Question: I am working with a text file containing localization data. Every 5 minutes there are multiple reports which can result into a calculated zone. If it resolves the zone it outputs a identified room ID (4260 and 4256 in the example):
'''
[08/14/2021 05:05:59 600] - TagId: <PHONE> Identified RoomId:4260
[08/14/2021 05:05:59 616] - TagId: <PHONE> Last Monitorid:<PHONE>
[08/14/2021 05:05:59 631] - TagId: <PHONE> After RoomId:2199
[08/14/2021 05:05:59 631] - Localization RoomId: 2199
[08/14/2021 05:05:59 663] - TagId: <PHONE> Reporting RoomId:2199
[08/14/2021 05:05:59 663] - MacId: F0_5C_19_C6_88_A4 RSSI: -72
[08/14/2021 05:05:59 678] - MacId: F0_5C_19_C7_86_54 RSSI: -82
[08/14/2021 05:05:59 678] - MacId: F0_5C_19_C6_89_3C RSSI: -45
[08/14/2021 05:05:59 694] - MacId: F0_5C_19_C6_88_22 RSSI: -80
[08/14/2021 05:05:59 709] - MacId: F0_5C_19_C6_88_12 RSSI: -60
[08/14/2021 05:05:59 709] - MacId: F0_5C_19_C6_88_A8 RSSI: -83
[08/14/2021 05:05:59 709] - MacId: F0_5C_19_C6_88_90 RSSI: -89
[08/14/2021 05:05:59 709] - MacId: F0_5C_19_C6_88_2E RSSI: -54
[08/14/2021 05:05:59 913] - MacId: 40_E3_D6_CA_56_5C RSSI: -92
[08/14/2021 05:05:59 913] - MacId: F0_5C_19_C6_88_52 RSSI: -92
[08/14/2021 05:05:59 928] - MacId: F0_5C_19_C6_88_B8 RSSI: -80
[08/14/2021 05:06:00 288] - MacId: F0_5C_19_C6_88_A4 RSSI: -72
[08/14/2021 05:06:00 288] - MacId: F0_5C_19_C7_86_54 RSSI: -82
[08/14/2021 05:06:00 288] - MacId: 40_E3_D6_CA_57_0A RSSI: -90
[08/14/2021 05:06:00 288] - MacId: F0_5C_19_C6_89_3C RSSI: -45
[08/14/2021 05:06:00 413] - MacId: F0_5C_19_C6_88_90 RSSI: -90
[08/14/2021 05:06:00 413] - MacId: F0_5C_19_C6_88_12 RSSI: -60
[08/14/2021 05:06:00 428] - MacId: F0_5C_19_C6_88_22 RSSI: -80
[08/14/2021 05:06:00 428] - MacId: F0_5C_19_C6_88_A8 RSSI: -83
[08/14/2021 05:06:00 428] - MacId: F0_5C_19_C6_88_2E RSSI: -55
[08/14/2021 05:11:00 974] - MacId: F0_5C_19_C6_88_A4 RSSI: -72
[08/14/2021 05:11:01 006] - TagId: <PHONE> Identified RoomId:4256
[08/14/2021 05:11:01 021] - TagId: <PHONE> Last Monitorid:<PHONE>
[08/14/2021 05:11:01 037] - TagId: <PHONE> After RoomId:2199
[08/14/2021 05:11:01 052] - Localization RoomId: 2199
[08/14/2021 05:11:01 084] - TagId: <PHONE> Reporting RoomId:2199
[08/14/2021 05:11:01 084] - MacId: F0_5C_19_C7_86_54 RSSI: -83
[08/14/2021 05:11:01 084] - MacId: F0_5C_19_C6_88_78 RSSI: -90
[08/14/2021 05:11:01 099] - MacId: F0_5C_19_C6_89_3C RSSI: -45
[08/14/2021 05:11:01 349] - MacId: F0_5C_19_C6_88_12 RSSI: -60
[08/14/2021 05:11:01 349] - MacId: F0_5C_19_C6_88_2E RSSI: -55
[08/14/2021 05:11:01 349] - MacId: F0_5C_19_C6_88_A8 RSSI: -84
[08/14/2021 05:11:01 349] - MacId: F0_5C_19_C6_88_90 RSSI: -89
[08/14/2021 05:11:01 365] - MacId: F0_5C_19_C6_88_22 RSSI: -80
[08/14/2021 05:11:01 474] - MacId: 40_E3_D6_CA_56_5C RSSI: -93
[08/14/2021 05:11:01 490] - MacId: F0_5C_19_C6_88_52 RSSI: -90
[08/14/2021 05:11:01 490] - MacId: F0_5C_19_C6_88_BE RSSI: -89
[08/14/2021 05:11:01 802] - MacId: F0_5C_19_C6_88_A4 RSSI: -72
[08/14/2021 05:11:01 802] - MacId: 40_E3_D6_CA_57_0A RSSI: -90
[08/14/2021 05:11:01 802] - MacId: F0_5C_19_C6_89_3C RSSI: -45
[08/14/2021 05:11:01 802] - MacId: F0_5C_19_C6_88_78 RSSI: -89
[08/14/2021 05:11:01 802] - MacId: F0_5C_19_C7_86_54 RSSI: -82
[08/14/2021 05:11:02 006] - MacId: F0_5C_19_C6_88_90 RSSI: -89
[08/14/2021 05:11:02 006] - MacId: F0_5C_19_C6_88_22 RSSI: -80
[08/14/2021 05:11:02 021] - MacId: F0_5C_19_C6_88_A8 RSSI: -84
[08/14/2021 05:11:02 021] - MacId: F0_5C_19_C6_88_2E RSSI: -55
[08/14/2021 05:11:02 021] - MacId: F0_5C_19_C6_88_12 RSSI: -60
[08/14/2021 05:11:02 115] - MacId: F0_5C_19_C6_88_52 RSSI: -91
[08/14/2021 05:11:02 115] - MacId: F0_5C_19_C6_88_BE RSSI: -88
'''
I would like to end up with data in the form of:

In case the RoomId is not resolved in the 5 minute timeframe (from the raw text file) the column RoomId can just be NA.
A very helpful member already showed how to split the columns in the right manner (<URL>
So the main question is:
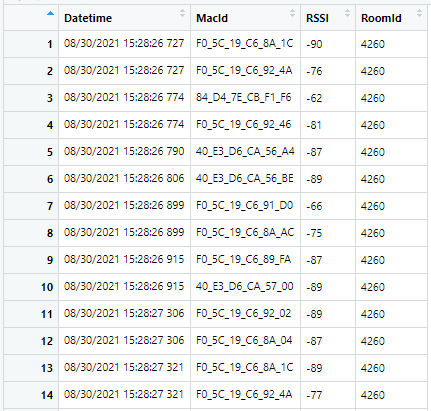
Answer: Assuming the data is stored in a text file called ''temp.txt'', you can read it using 'readLines'. Keep only the rows which has 'MacId' and 'RSSI' values and to get the 'RoomId' keep the ''Identified RoomId'' row as well. Split the data in sets and from each set extract 'Datetime', 'MacId' and 'RSSI' using the code from previous post and extract the room id by removing everything until 'RoomId'. You can combine the output into one dataframe.
'''
data <- readLines('temp.txt')
req_data <- grep('MacId.*RSSI|Identified RoomId', data, value = TRUE)
result <- do.call(rbind, by(req_data, cumsum(grepl('Identified', req_data)),
function(x) {
room_id <- sub('.*RoomId:\s*', '', x[1])
cbind(strcapture('\[(.*)\] - MacId: (.*) RSSI: (.*)', x[-1],
proto = list(Datetime = character(), MacId = character(),
RSSI = numeric())), RoomId = room_id)
}))
rownames(result) <- NULL
'''
For the text data shared I get output as -
'''
result
Datetime MacId RSSI RoomId
1 08/14/2021 05:05:59 663 F0_5C_19_C6_88_A4 -72 4260
2 08/14/2021 05:05:59 678 F0_5C_19_C7_86_54 -82 4260
3 08/14/2021 05:05:59 678 F0_5C_19_C6_89_3C -45 4260
4 08/14/2021 05:05:59 694 F0_5C_19_C6_88_22 -80 4260
5 08/14/2021 05:05:59 709 F0_5C_19_C6_88_12 -60 4260
6 08/14/2021 05:05:59 709 F0_5C_19_C6_88_A8 -83 4260
7 08/14/2021 05:05:59 709 F0_5C_19_C6_88_90 -89 4260
8 08/14/2021 05:05:59 709 F0_5C_19_C6_88_2E -54 4260
9 08/14/2021 05:05:59 913 40_E3_D6_CA_56_5C -92 4260
10 08/14/2021 05:05:59 913 F0_5C_19_C6_88_52 -92 4260
11 08/14/2021 05:05:59 928 F0_5C_19_C6_88_B8 -80 4260
12 08/14/2021 05:06:00 288 F0_5C_19_C6_88_A4 -72 4260
13 08/14/2021 05:06:00 288 F0_5C_19_C7_86_54 -82 4260
14 08/14/2021 05:06:00 288 40_E3_D6_CA_57_0A -90 4260
15 08/14/2021 05:06:00 288 F0_5C_19_C6_89_3C -45 4260
16 08/14/2021 05:06:00 413 F0_5C_19_C6_88_90 -90 4260
17 08/14/2021 05:06:00 413 F0_5C_19_C6_88_12 -60 4260
18 08/14/2021 05:06:00 428 F0_5C_19_C6_88_22 -80 4260
19 08/14/2021 05:06:00 428 F0_5C_19_C6_88_A8 -83 4260
20 08/14/2021 05:06:00 428 F0_5C_19_C6_88_2E -55 4260
21 08/14/2021 05:11:00 974 F0_5C_19_C6_88_A4 -72 4260
22 08/14/2021 05:11:01 084 F0_5C_19_C7_86_54 -83 4256
23 08/14/2021 05:11:01 084 F0_5C_19_C6_88_78 -90 4256
24 08/14/2021 05:11:01 099 F0_5C_19_C6_89_3C -45 4256
25 08/14/2021 05:11:01 349 F0_5C_19_C6_88_12 -60 4256
26 08/14/2021 05:11:01 349 F0_5C_19_C6_88_2E -55 4256
27 08/14/2021 05:11:01 349 F0_5C_19_C6_88_A8 -84 4256
28 08/14/2021 05:11:01 349 F0_5C_19_C6_88_90 -89 4256
29 08/14/2021 05:11:01 365 F0_5C_19_C6_88_22 -80 4256
30 08/14/2021 05:11:01 474 40_E3_D6_CA_56_5C -93 4256
31 08/14/2021 05:11:01 490 F0_5C_19_C6_88_52 -90 4256
32 08/14/2021 05:11:01 490 F0_5C_19_C6_88_BE -89 4256
33 08/14/2021 05:11:01 802 F0_5C_19_C6_88_A4 -72 4256
34 08/14/2021 05:11:01 802 40_E3_D6_CA_57_0A -90 4256
35 08/14/2021 05:11:01 802 F0_5C_19_C6_89_3C -45 4256
36 08/14/2021 05:11:01 802 F0_5C_19_C6_88_78 -89 4256
37 08/14/2021 05:11:01 802 F0_5C_19_C7_86_54 -82 4256
38 08/14/2021 05:11:02 006 F0_5C_19_C6_88_90 -89 4256
39 08/14/2021 05:11:02 006 F0_5C_19_C6_88_22 -80 4256
40 08/14/2021 05:11:02 021 F0_5C_19_C6_88_A8 -84 4256
41 08/14/2021 05:11:02 021 F0_5C_19_C6_88_2E -55 4256
42 08/14/2021 05:11:02 021 F0_5C_19_C6_88_12 -60 4256
43 08/14/2021 05:11:02 115 F0_5C_19_C6_88_52 -91 4256
44 08/14/2021 05:11:02 115 F0_5C_19_C6_88_BE -88 4256
'''